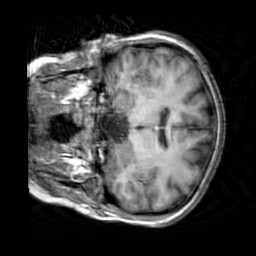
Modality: T1w
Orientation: coronal
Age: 24
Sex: female
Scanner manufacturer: siemens
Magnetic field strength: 3 T
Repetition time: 2.3 s
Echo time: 0.00303 s